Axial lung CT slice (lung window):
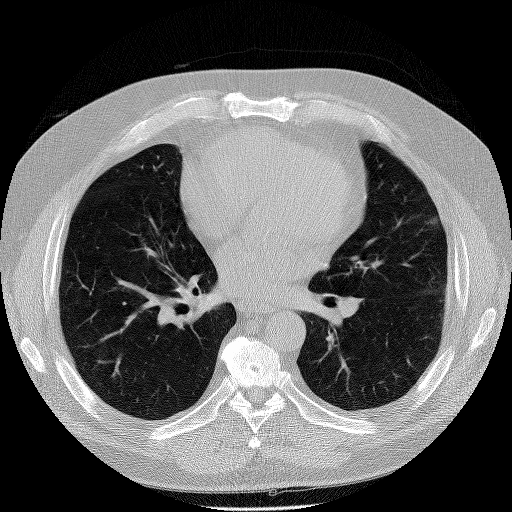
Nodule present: no